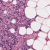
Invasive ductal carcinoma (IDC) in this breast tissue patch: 1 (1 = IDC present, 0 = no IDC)